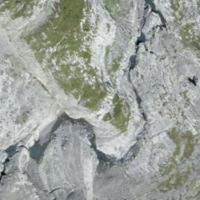
EUNIS habitat code: 48
Species observed at this site:
Saxifraga aizoides